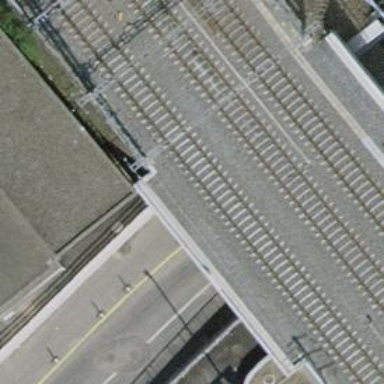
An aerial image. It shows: Bridge with single railway track electrified by contact line.